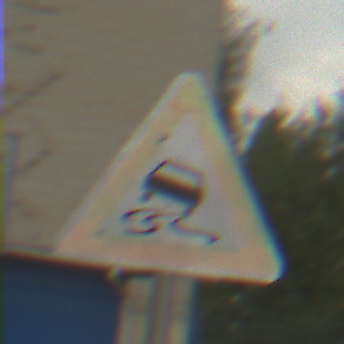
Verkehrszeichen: SchleuderOderRutschgefahr
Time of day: MorningAfternoon
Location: Outdoor (Suburban)
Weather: PartlyCloudy
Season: NotSpecified
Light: Natural